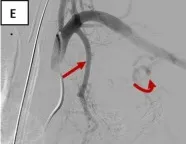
Case presentation. A patient in his late thirties with HIV, tuberculosis (4-drug treatment in 2009), and LUL cavitary lesion with aspergilloma presenting with life-threatening hemoptysis. E; Angiogram of the left subclavian artery to evaluate for non-bronchial systemic collaterals demonstrates abnormal neovascularity filling from the left internal mammary artery (straight arrow) and lateral thoracic artery (curved arrow) on the left side.
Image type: radiology (ct)